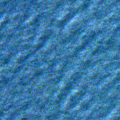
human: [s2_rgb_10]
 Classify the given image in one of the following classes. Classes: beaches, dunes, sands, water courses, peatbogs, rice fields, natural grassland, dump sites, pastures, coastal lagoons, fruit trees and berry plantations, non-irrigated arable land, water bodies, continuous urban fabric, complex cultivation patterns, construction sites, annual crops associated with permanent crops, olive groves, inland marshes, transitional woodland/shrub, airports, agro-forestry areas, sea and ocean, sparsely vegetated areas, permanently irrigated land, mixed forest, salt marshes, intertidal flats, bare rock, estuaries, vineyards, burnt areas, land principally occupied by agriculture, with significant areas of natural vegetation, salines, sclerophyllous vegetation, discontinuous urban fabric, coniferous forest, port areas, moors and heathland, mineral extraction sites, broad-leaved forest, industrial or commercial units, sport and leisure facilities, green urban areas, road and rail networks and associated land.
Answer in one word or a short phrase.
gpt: sea and ocean